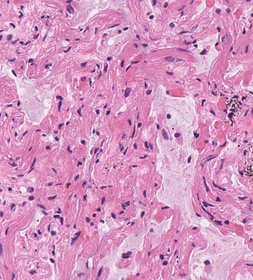
Tumor epithelial tissue: no
Tumor-associated stroma tissue: no
Normal tissue: yes